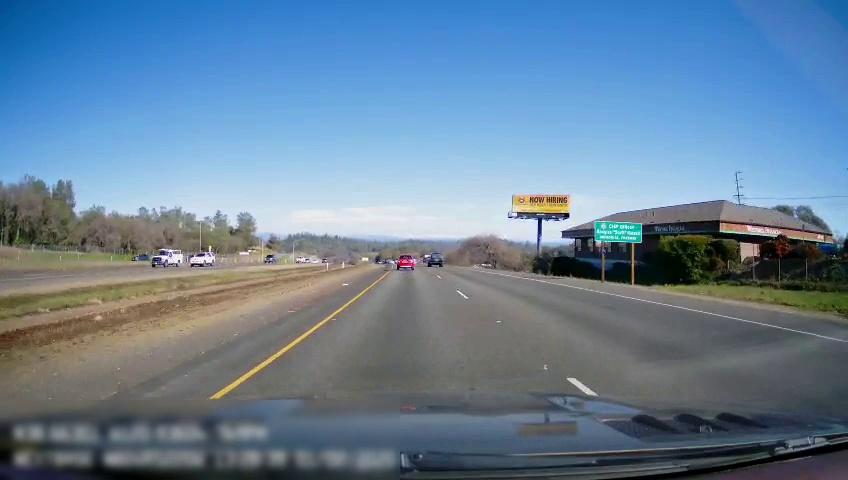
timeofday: Day
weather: Sunny
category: Drivable Space
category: Drivable Space
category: Vehicles | SUV
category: Vehicles | SUV
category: Vehicles | Truck
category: Vehicles | SUV
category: Vehicles | SUV
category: Vehicles | SUV
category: Vehicles | Car
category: Lanes | Current Lane
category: Lanes | Current Lane
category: Lanes | Alternate Lane
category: Traffic | Signs